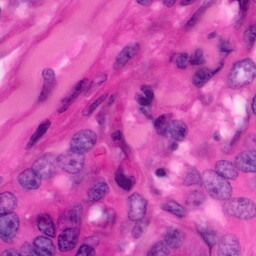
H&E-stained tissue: Pancreatic